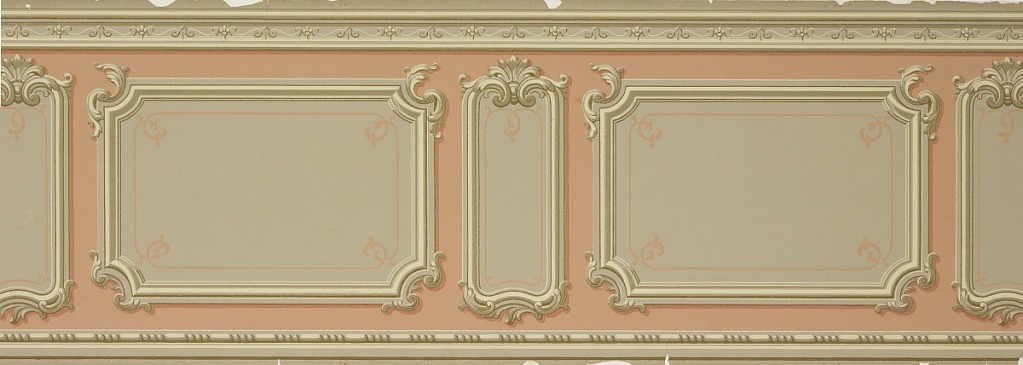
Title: Dado
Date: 1870–80
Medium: Machine-printed on continuous paper
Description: Dado with inset panels. Wide and narrow panels with molded and scrolled edges alternating, tan on pink ground. Bead molding above, line-decorated molding below.